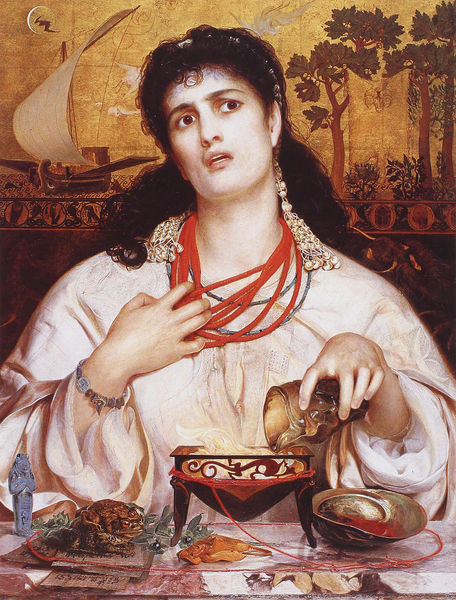
Titel: Medea
Künstler: Anthony Frederick Sandys
Institution: Birmingham, Museum and art Gallery
Schlagwörter: feuer, bäume, frau, glas, hintergrund, kleid, schwarz, weiss, rot, entsetzen, schale, gewand, gold, haare, ohrringe, schiff, halsband, segelschiff, kette, angst, wein, weib, stuck, nazarener, halskette, becher, gefäß, antike, flammen, besorgt, dramatisch, feuerbach, griechenland, koralle, muschel, erstaunt, horus, goldgrund, frosch, kröte, griechin, ägypten, hexe, magie, schreck, schwarzhaarig, erschrocken, zauber, pharao, gift, ergriffen, medea, verwundert, scale, kröten, schaut, iason, blickt, ertaunt, wundert sich